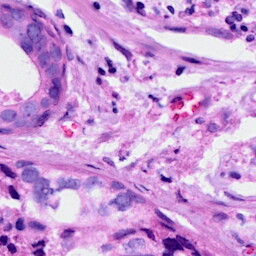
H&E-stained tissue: Breast